Interaction volume radius: 5 \u00c5
Interaction volume height: 20 \u00c5
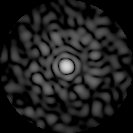
Disorder parameter: 0.8525